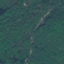
Land use / land cover class: Forest